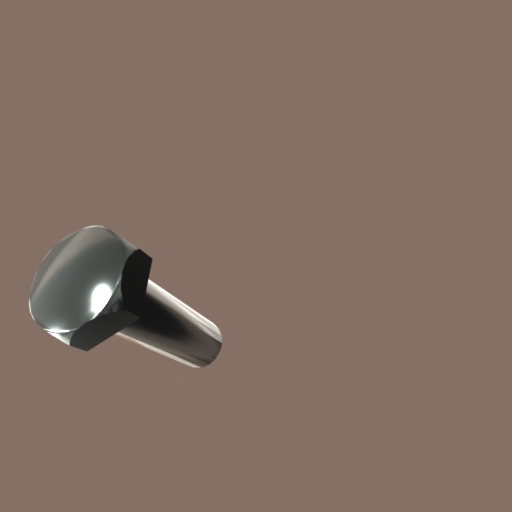
Label: bolt